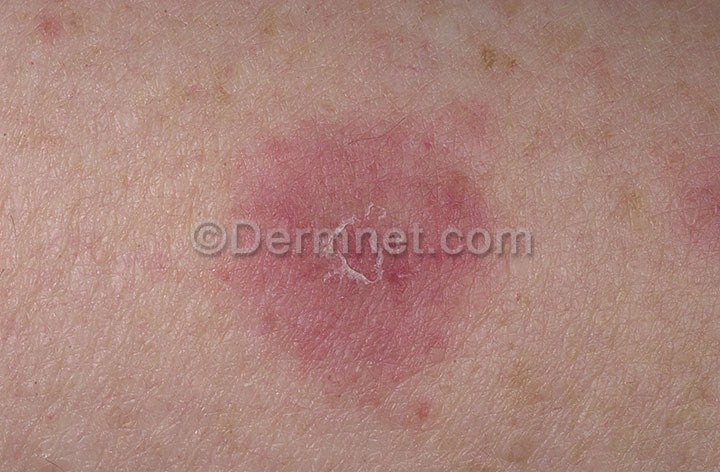
Disease: Psoriasis pictures Lichen Planus and related diseases